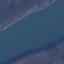
Land use / land cover class: River